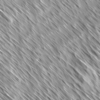
Label: not_dusty